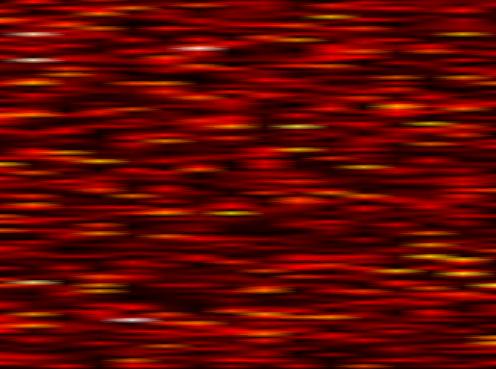
Label: WOLA